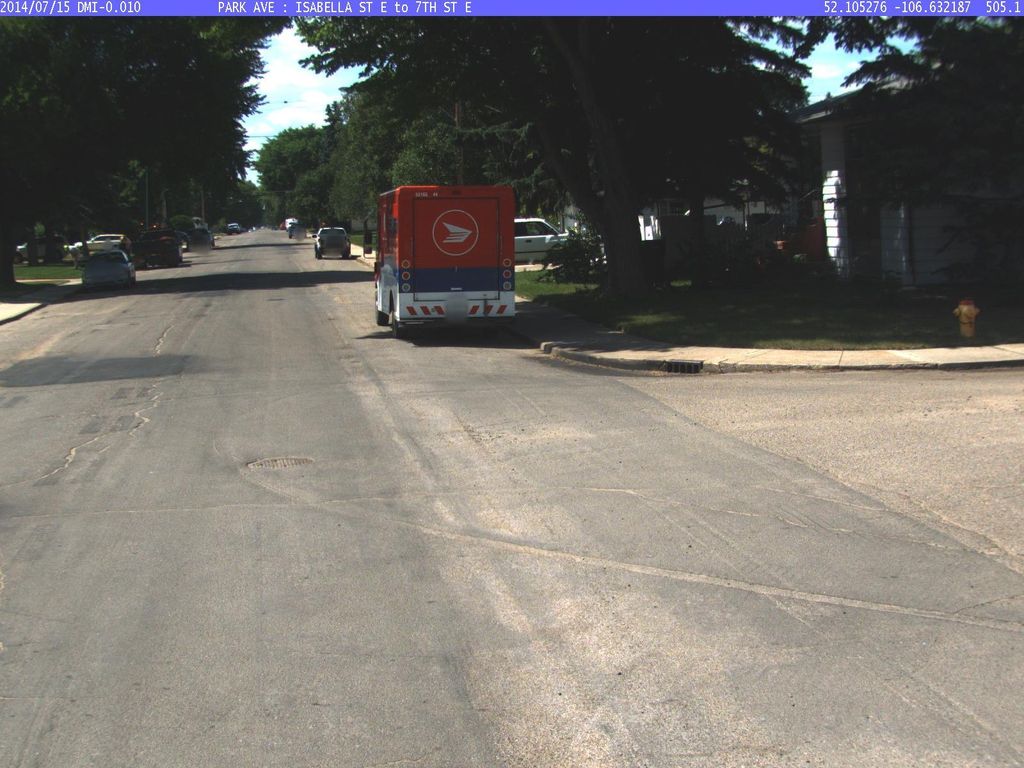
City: saskatoon